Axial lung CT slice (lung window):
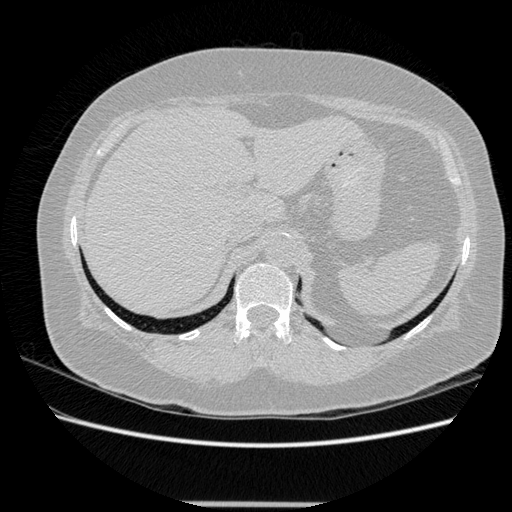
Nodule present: no